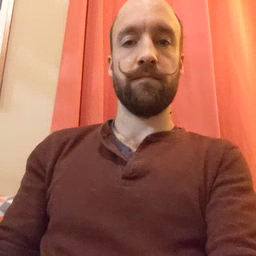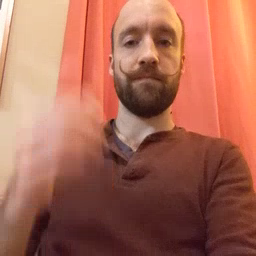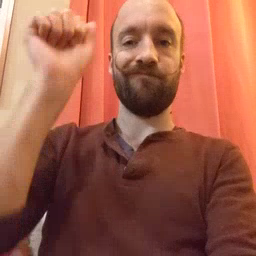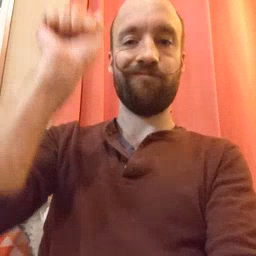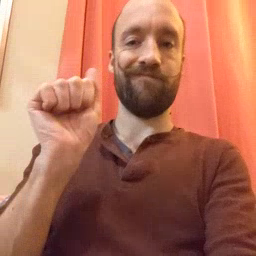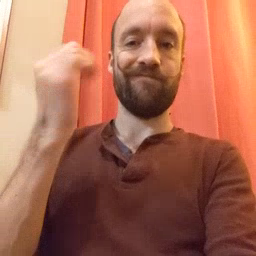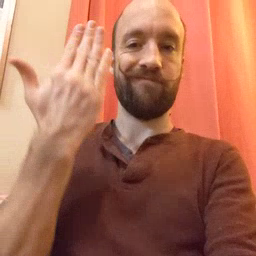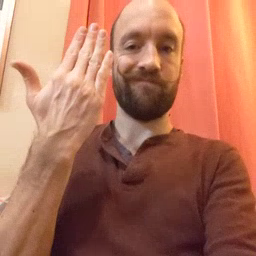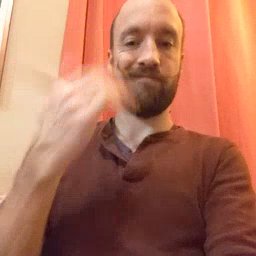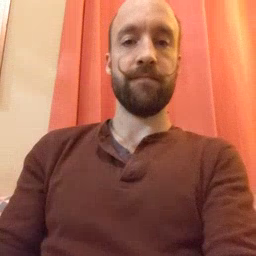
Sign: mitten